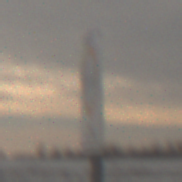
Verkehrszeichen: BeginnUmweltzone
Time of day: MorningAfternoon
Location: Outdoor (Nature)
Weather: Overcast
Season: Winter
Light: Natural